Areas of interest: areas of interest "University of Electronic Science and Technology (Shahe Campus) Basketball Court"
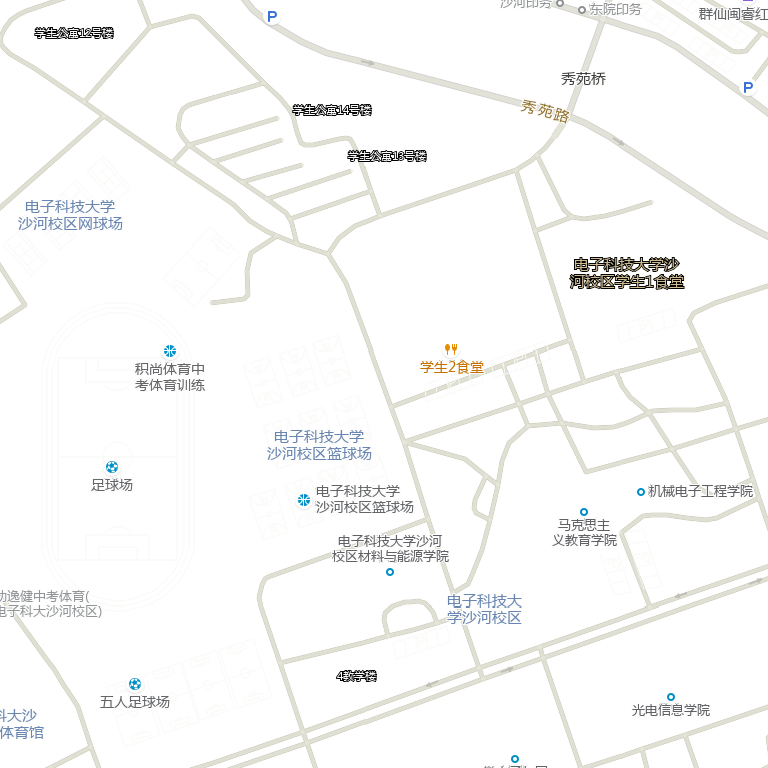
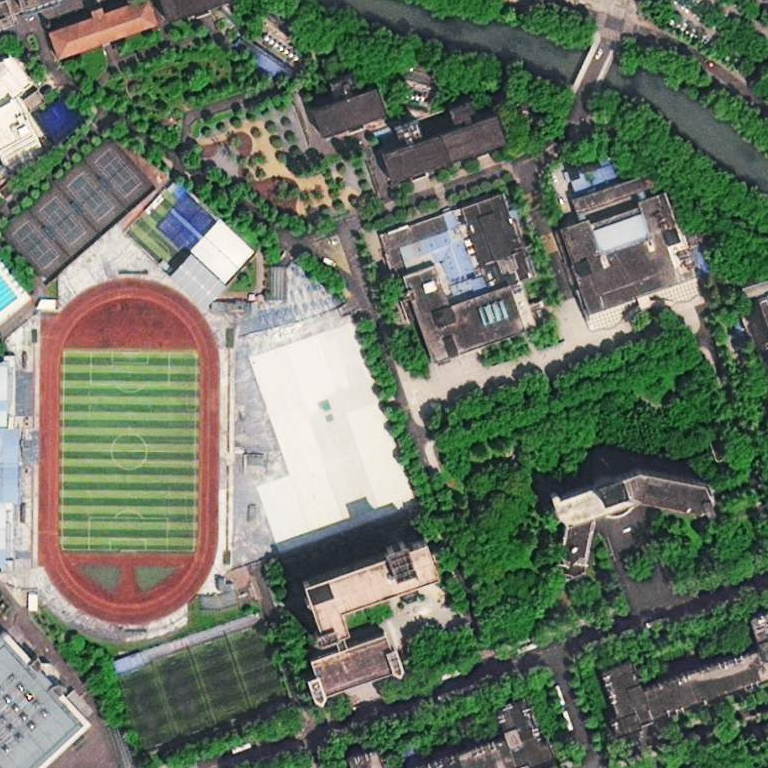